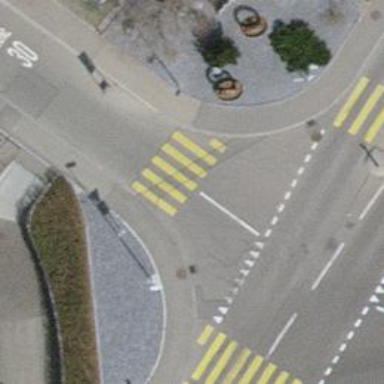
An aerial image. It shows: Uncontrolled crossing on footway.